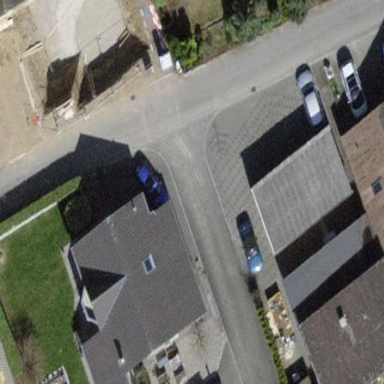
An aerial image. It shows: Building with tiled roof.